Question: I'm trying to highlight boxplot-specific genes (dots). In other words firstly I created two boxplots as in here: <URL>. Then I tried to highlight dots up to 0 with black and less than 0 with grey.
The point is that dots greater than 0 in one boxplot will be less than 0 in the other because of a biological effect. If I use only one criteria for both boxplots the dots greater than 0 will still remain black even if in the other boxplot the value is less than 0 and hence they should became grey.
How can I solve this issue?
Here the code I'm using:
'''
df
Gene Treated Untreated
A 0.12 0.12
B 12.4 0.003
C 3.4 0.32
D 8.9 0.1
E 1.28 0.32
F -4.95 1.54
G -5.93 0.87
H 11.2 0.76
I 9.8 1.06
library(ggplot2)
library(dplyr)
library(tidyr)
gene_list <- c('C', 'F', 'G', 'I')
df_long <- gather(df, treatment, expression, -Gene)
ggplot(df_long, aes(treatment, expression)) +
geom_boxplot() +
geom_point(aes(color = Gene), filter(df_long, Gene %in% gene_list), size = 3) +
theme_minimal() +
labs(caption = 'p < 0.001')
'''
Image:

(Thanks to Axeman here: <URL>.
My edit to the code:
'''
jitter <- position_jitter(width = 0.18, height = 0.1)
p = ggplot(df, aes(treatment, expression)) +
geom_boxplot(notch = TRUE, width=0.4) +
geom_point(aes(color = Gene), filter(df, Gene %in% gene_list1), size = 2, color = "black", position = jitter) + geom_point(aes(color = Gene), filter(df, Gene %in% gene_list2), size = 2, color = "grey", position = jitter)
'''
"gene_list1" contains the Genes with expression >0
"gene_list2" contains the Genes with expression <0
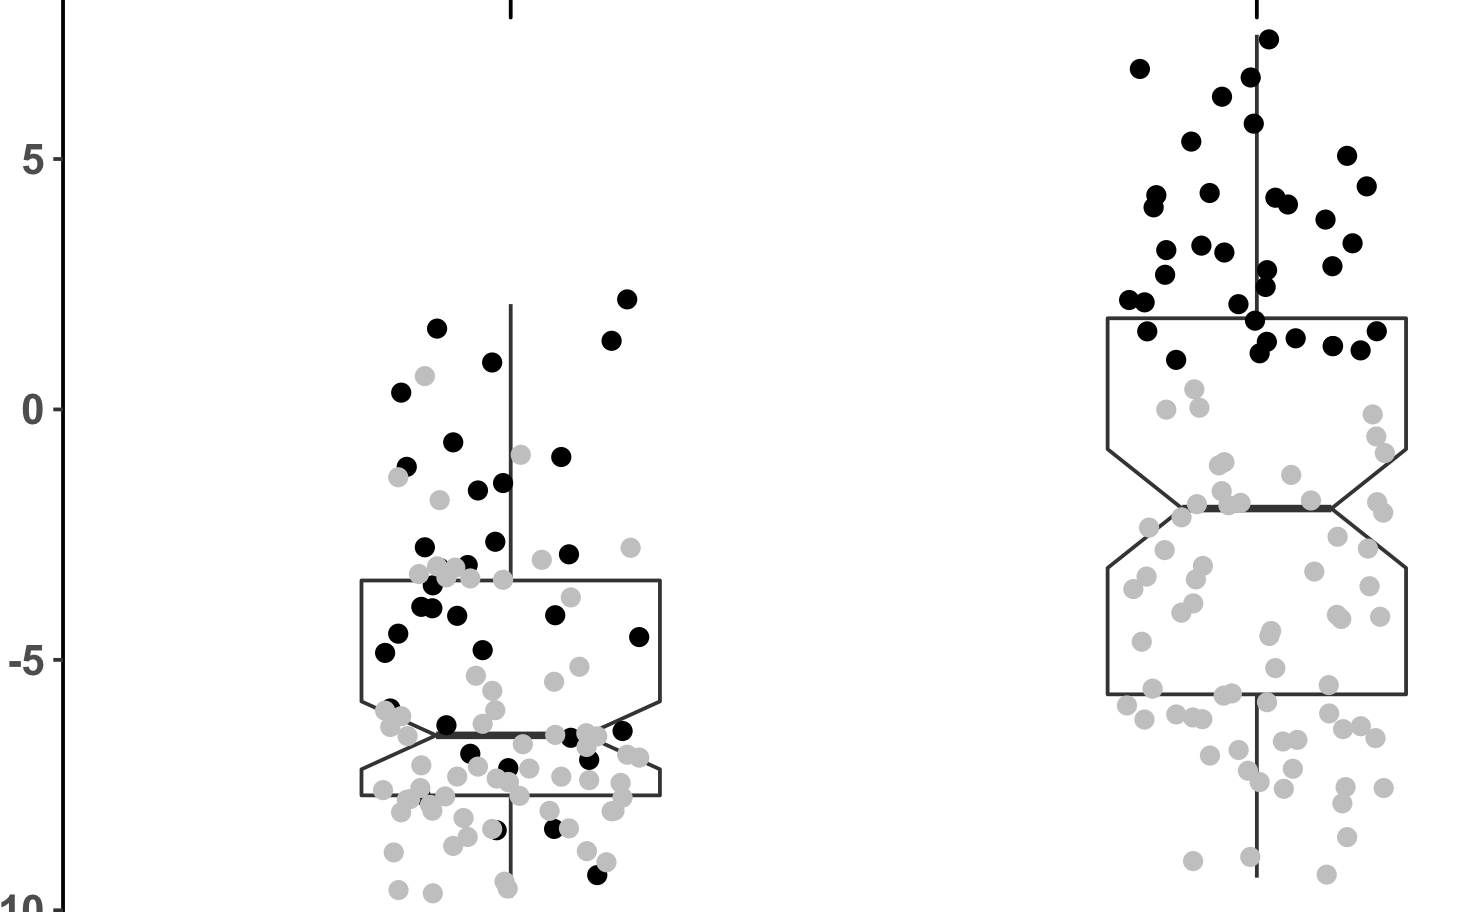
Answer: Changing the value of color to a logical test will let you get partway to you goals. Use this for the geom_point call
'''
geom_point(aes(color = (expression > 0) )
'''
This would get the labels right but the legend title will look odd:
'''
geom_point(aes(color = c("LT 0", "GT 0")[1+(expression > 0)] )
'''
To fix the legend title add this:
'''
... + guides(color = guide_legend(title= "Above or Below zero"))+ ...
'''
I found that changing the color to be a text value rather strange but changing the argument to 'fill' failed. I suppose this does make sense because it was the color aesthetic that is being made "legendary".
<URL>